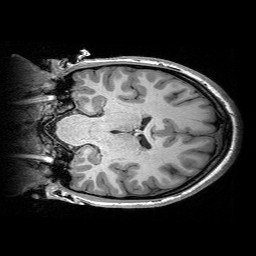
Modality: T1w
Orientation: coronal
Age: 16
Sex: female
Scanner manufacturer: siemens
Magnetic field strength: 3 T
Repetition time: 2.53 s
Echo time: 0.00297 s